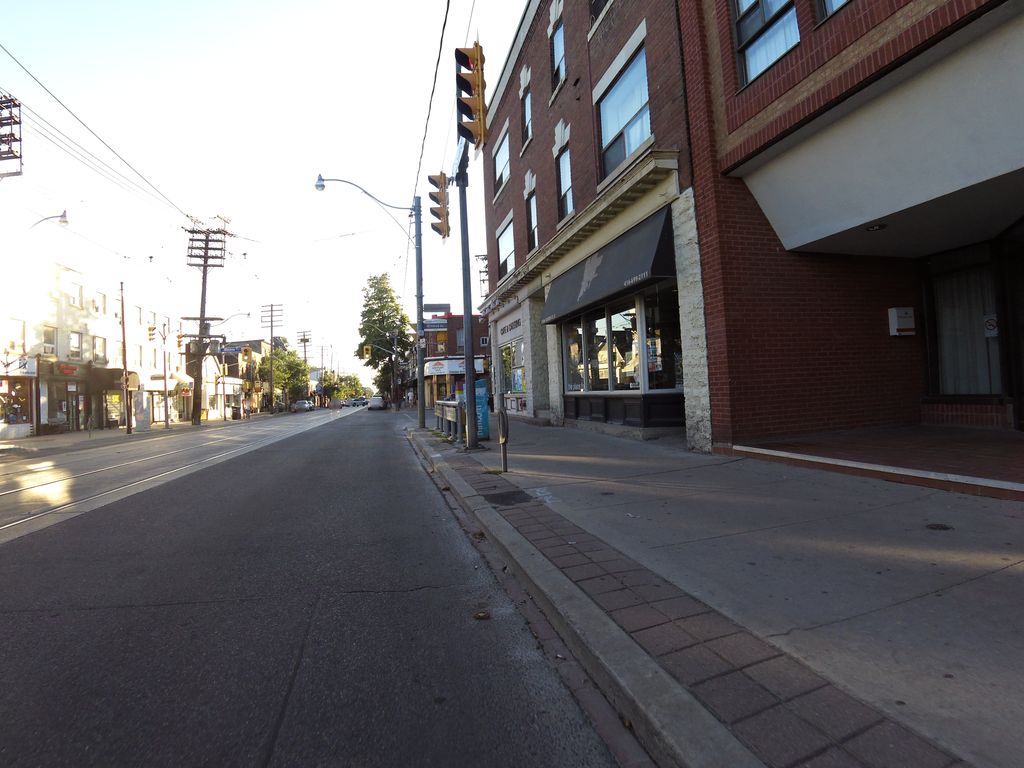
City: toronto